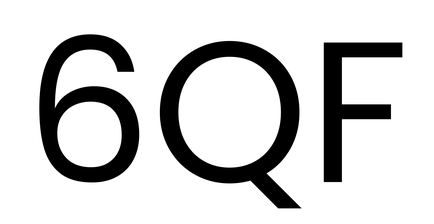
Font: Poppins-Regular